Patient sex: M
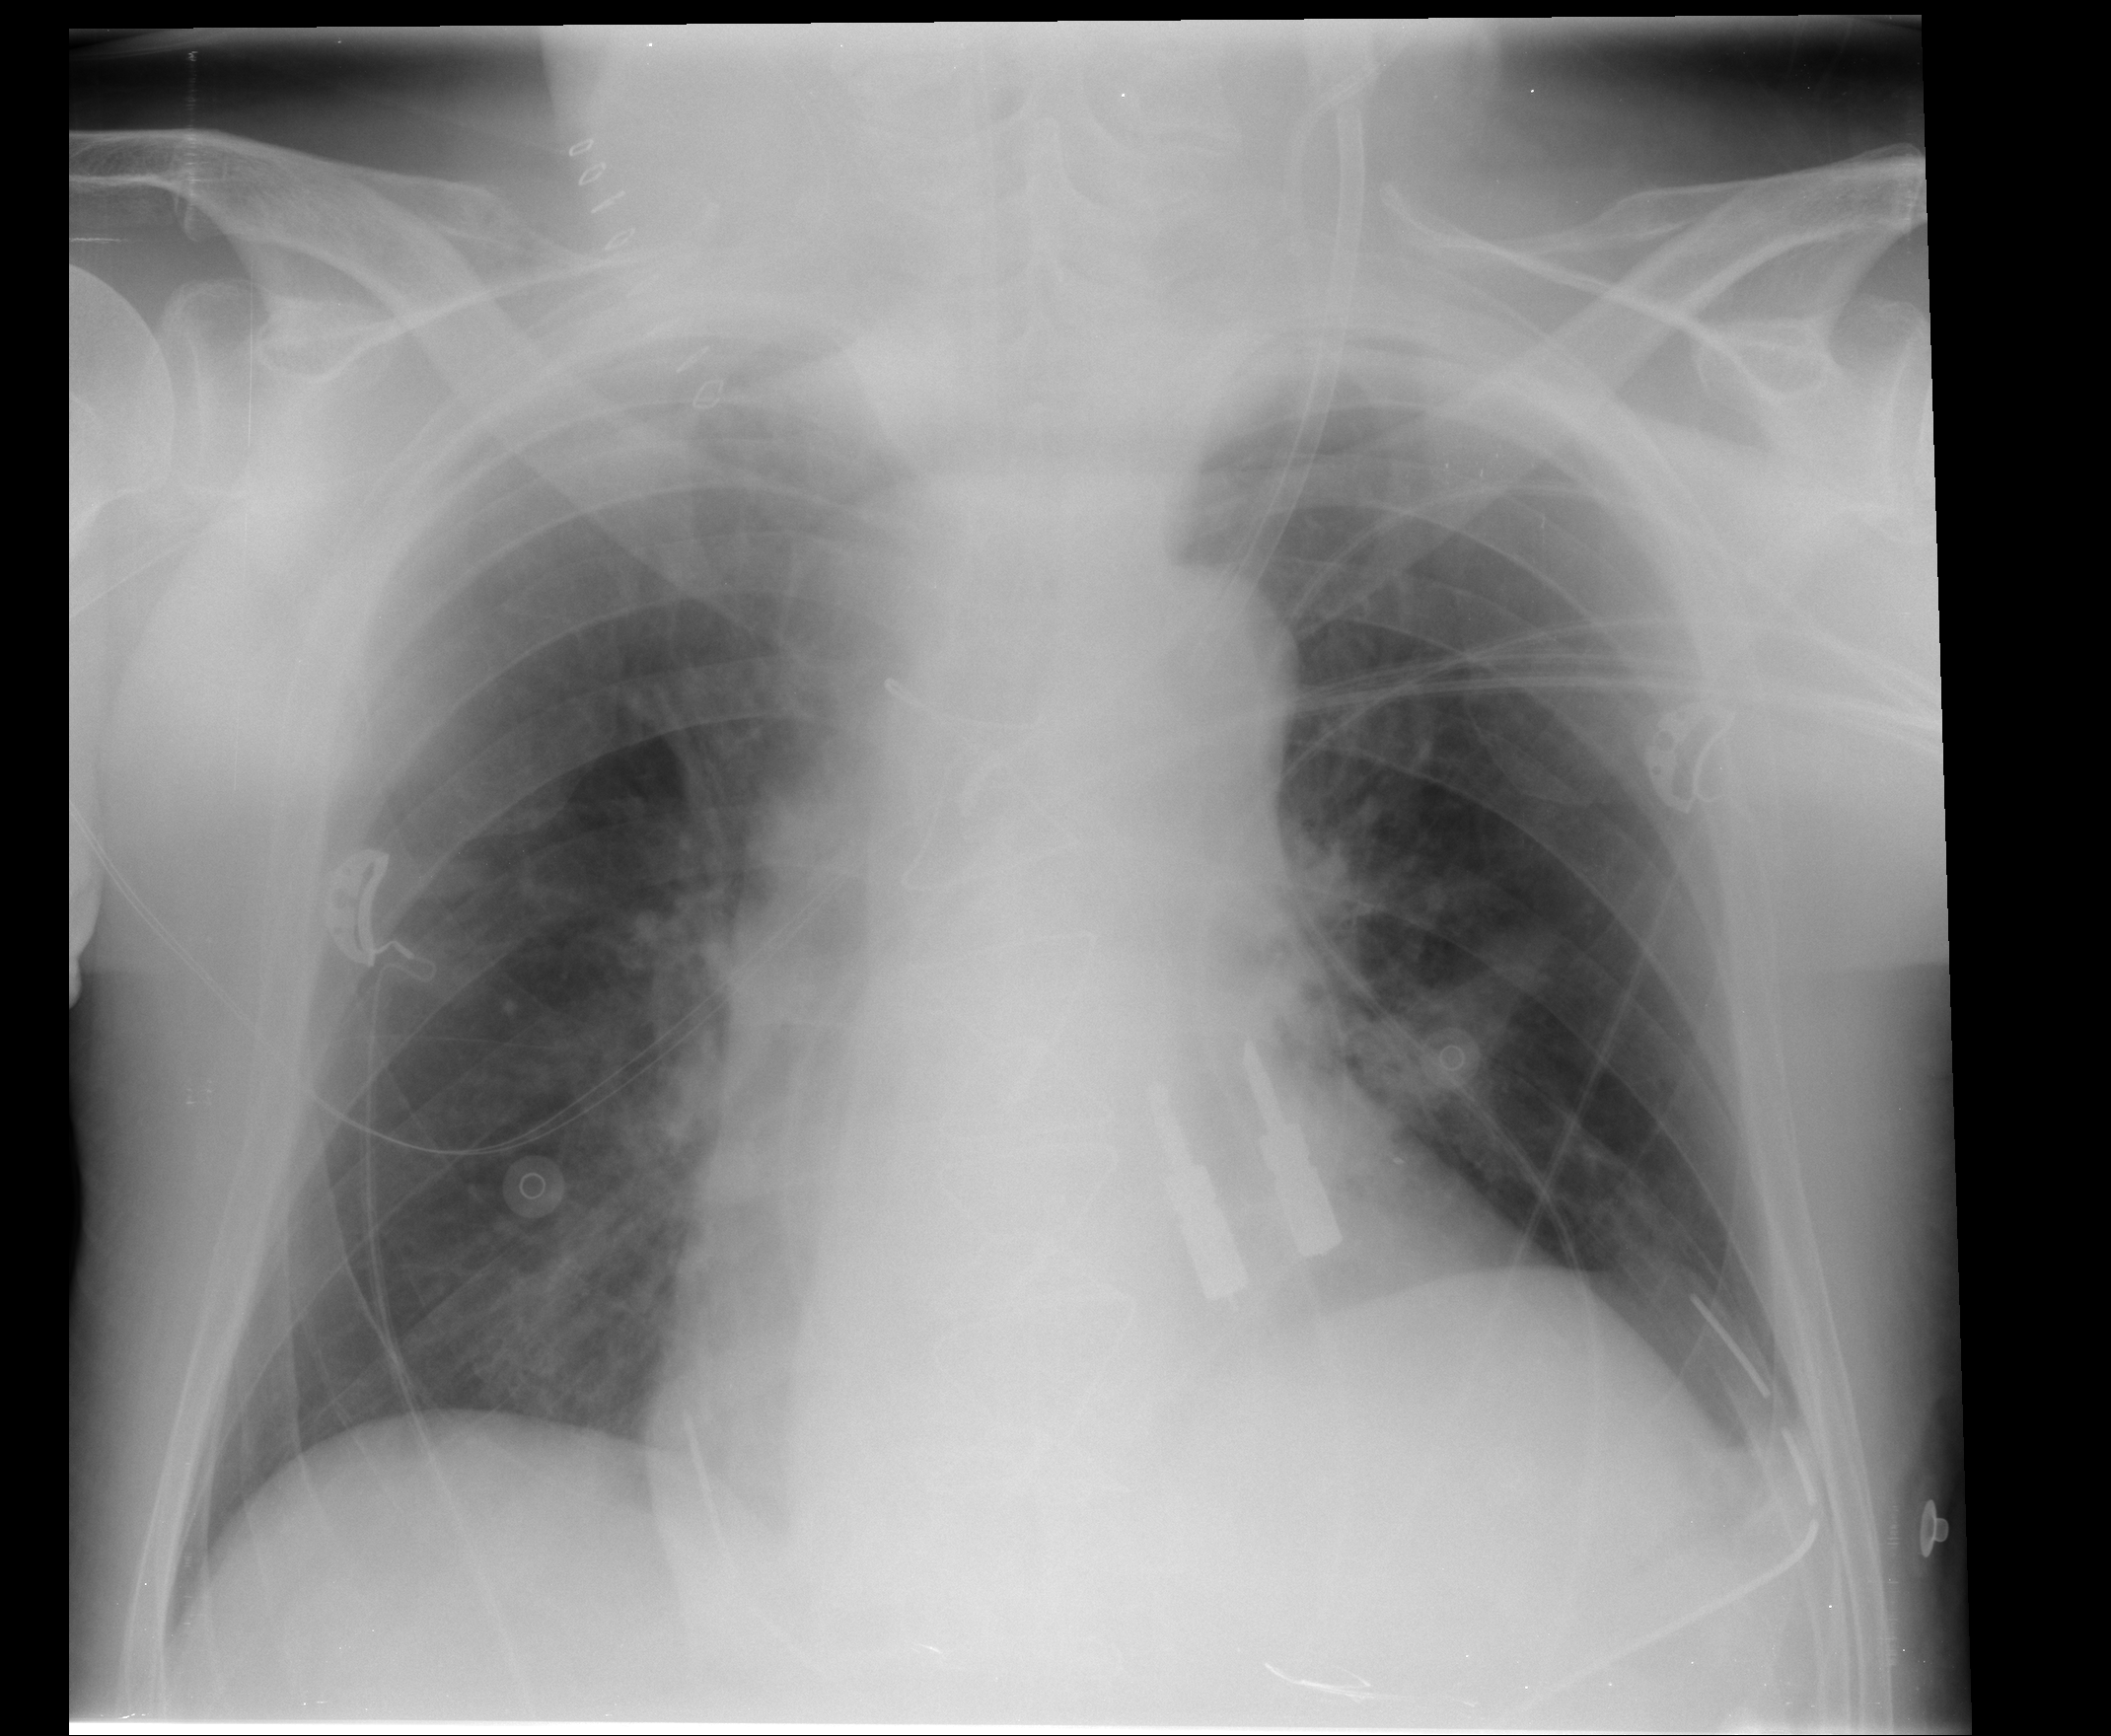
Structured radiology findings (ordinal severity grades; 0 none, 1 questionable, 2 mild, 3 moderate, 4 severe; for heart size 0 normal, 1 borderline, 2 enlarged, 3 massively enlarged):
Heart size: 2
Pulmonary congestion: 2
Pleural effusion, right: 0
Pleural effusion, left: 0
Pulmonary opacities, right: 0
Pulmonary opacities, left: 0
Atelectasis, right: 0
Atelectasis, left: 0